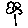
Label: flower